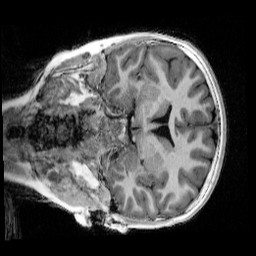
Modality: UNIT1_denoised
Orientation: coronal
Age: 9
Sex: male
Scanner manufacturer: siemens
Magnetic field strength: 3 T
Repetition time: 4 s
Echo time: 0.00303 s